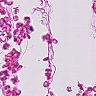
Metastatic tissue present: no